Interaction volume radius: 5 \u00c5
Interaction volume height: 40 \u00c5
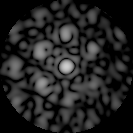
Disorder parameter: 0.5915